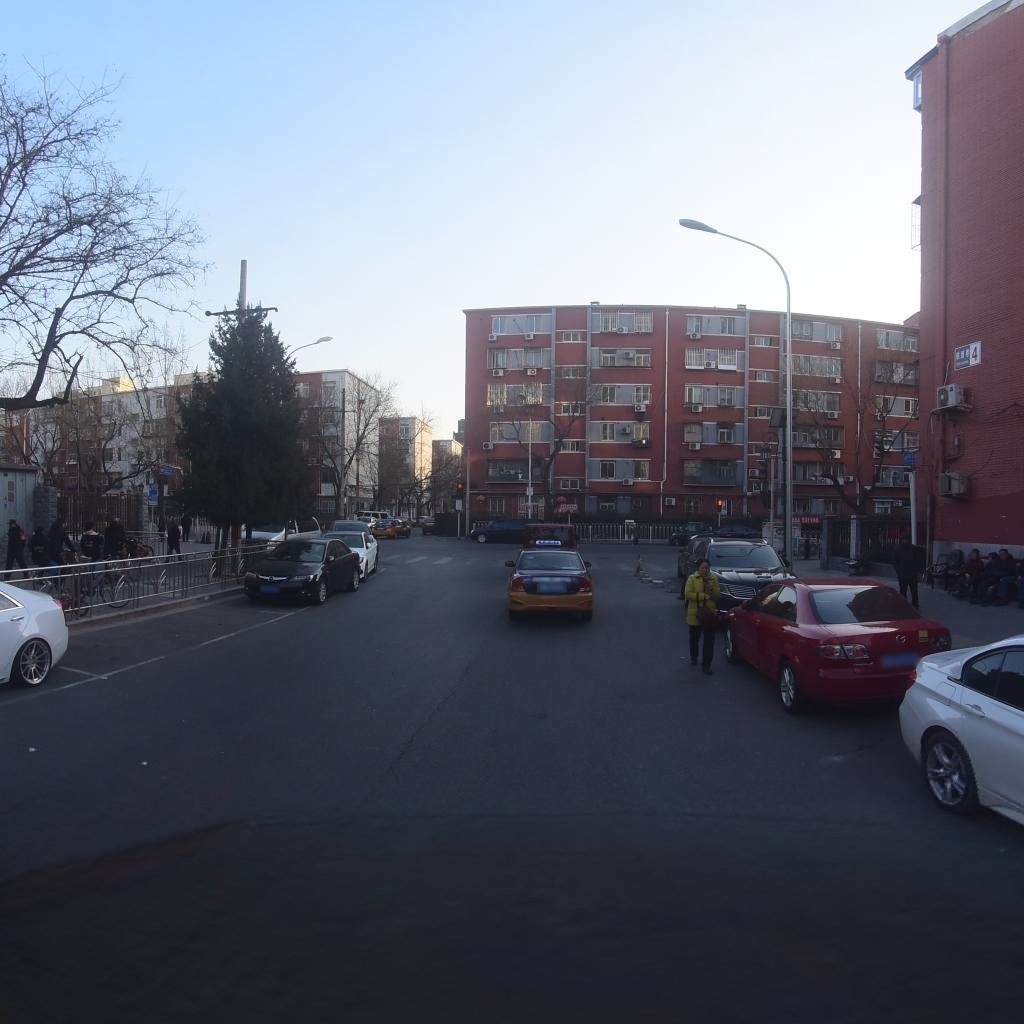
Region: Xicheng
Road damage annotations: longitudinal crack